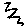
Label: zigzag